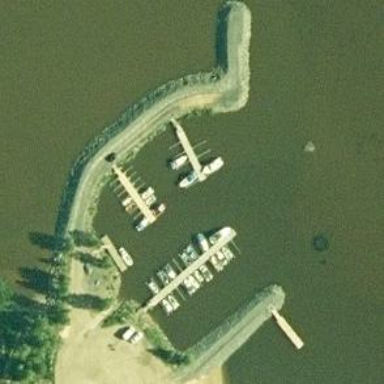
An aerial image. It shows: Marina on leisure land.